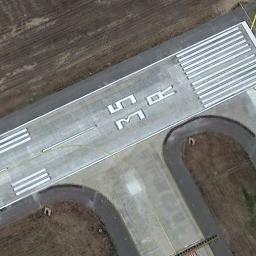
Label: runway